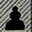
Piece: bP